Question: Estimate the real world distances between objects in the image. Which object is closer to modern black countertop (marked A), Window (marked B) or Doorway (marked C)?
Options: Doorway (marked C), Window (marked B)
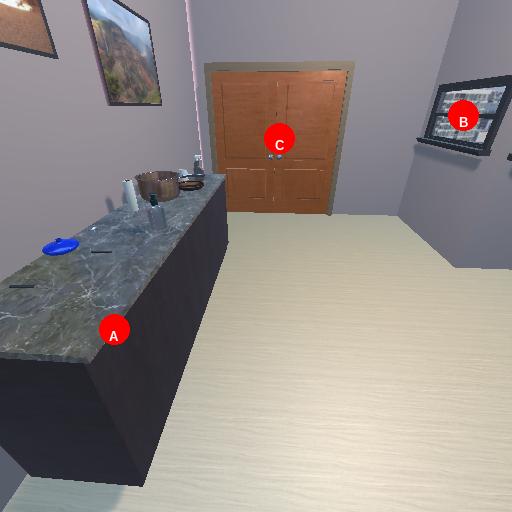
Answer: Doorway (marked C)